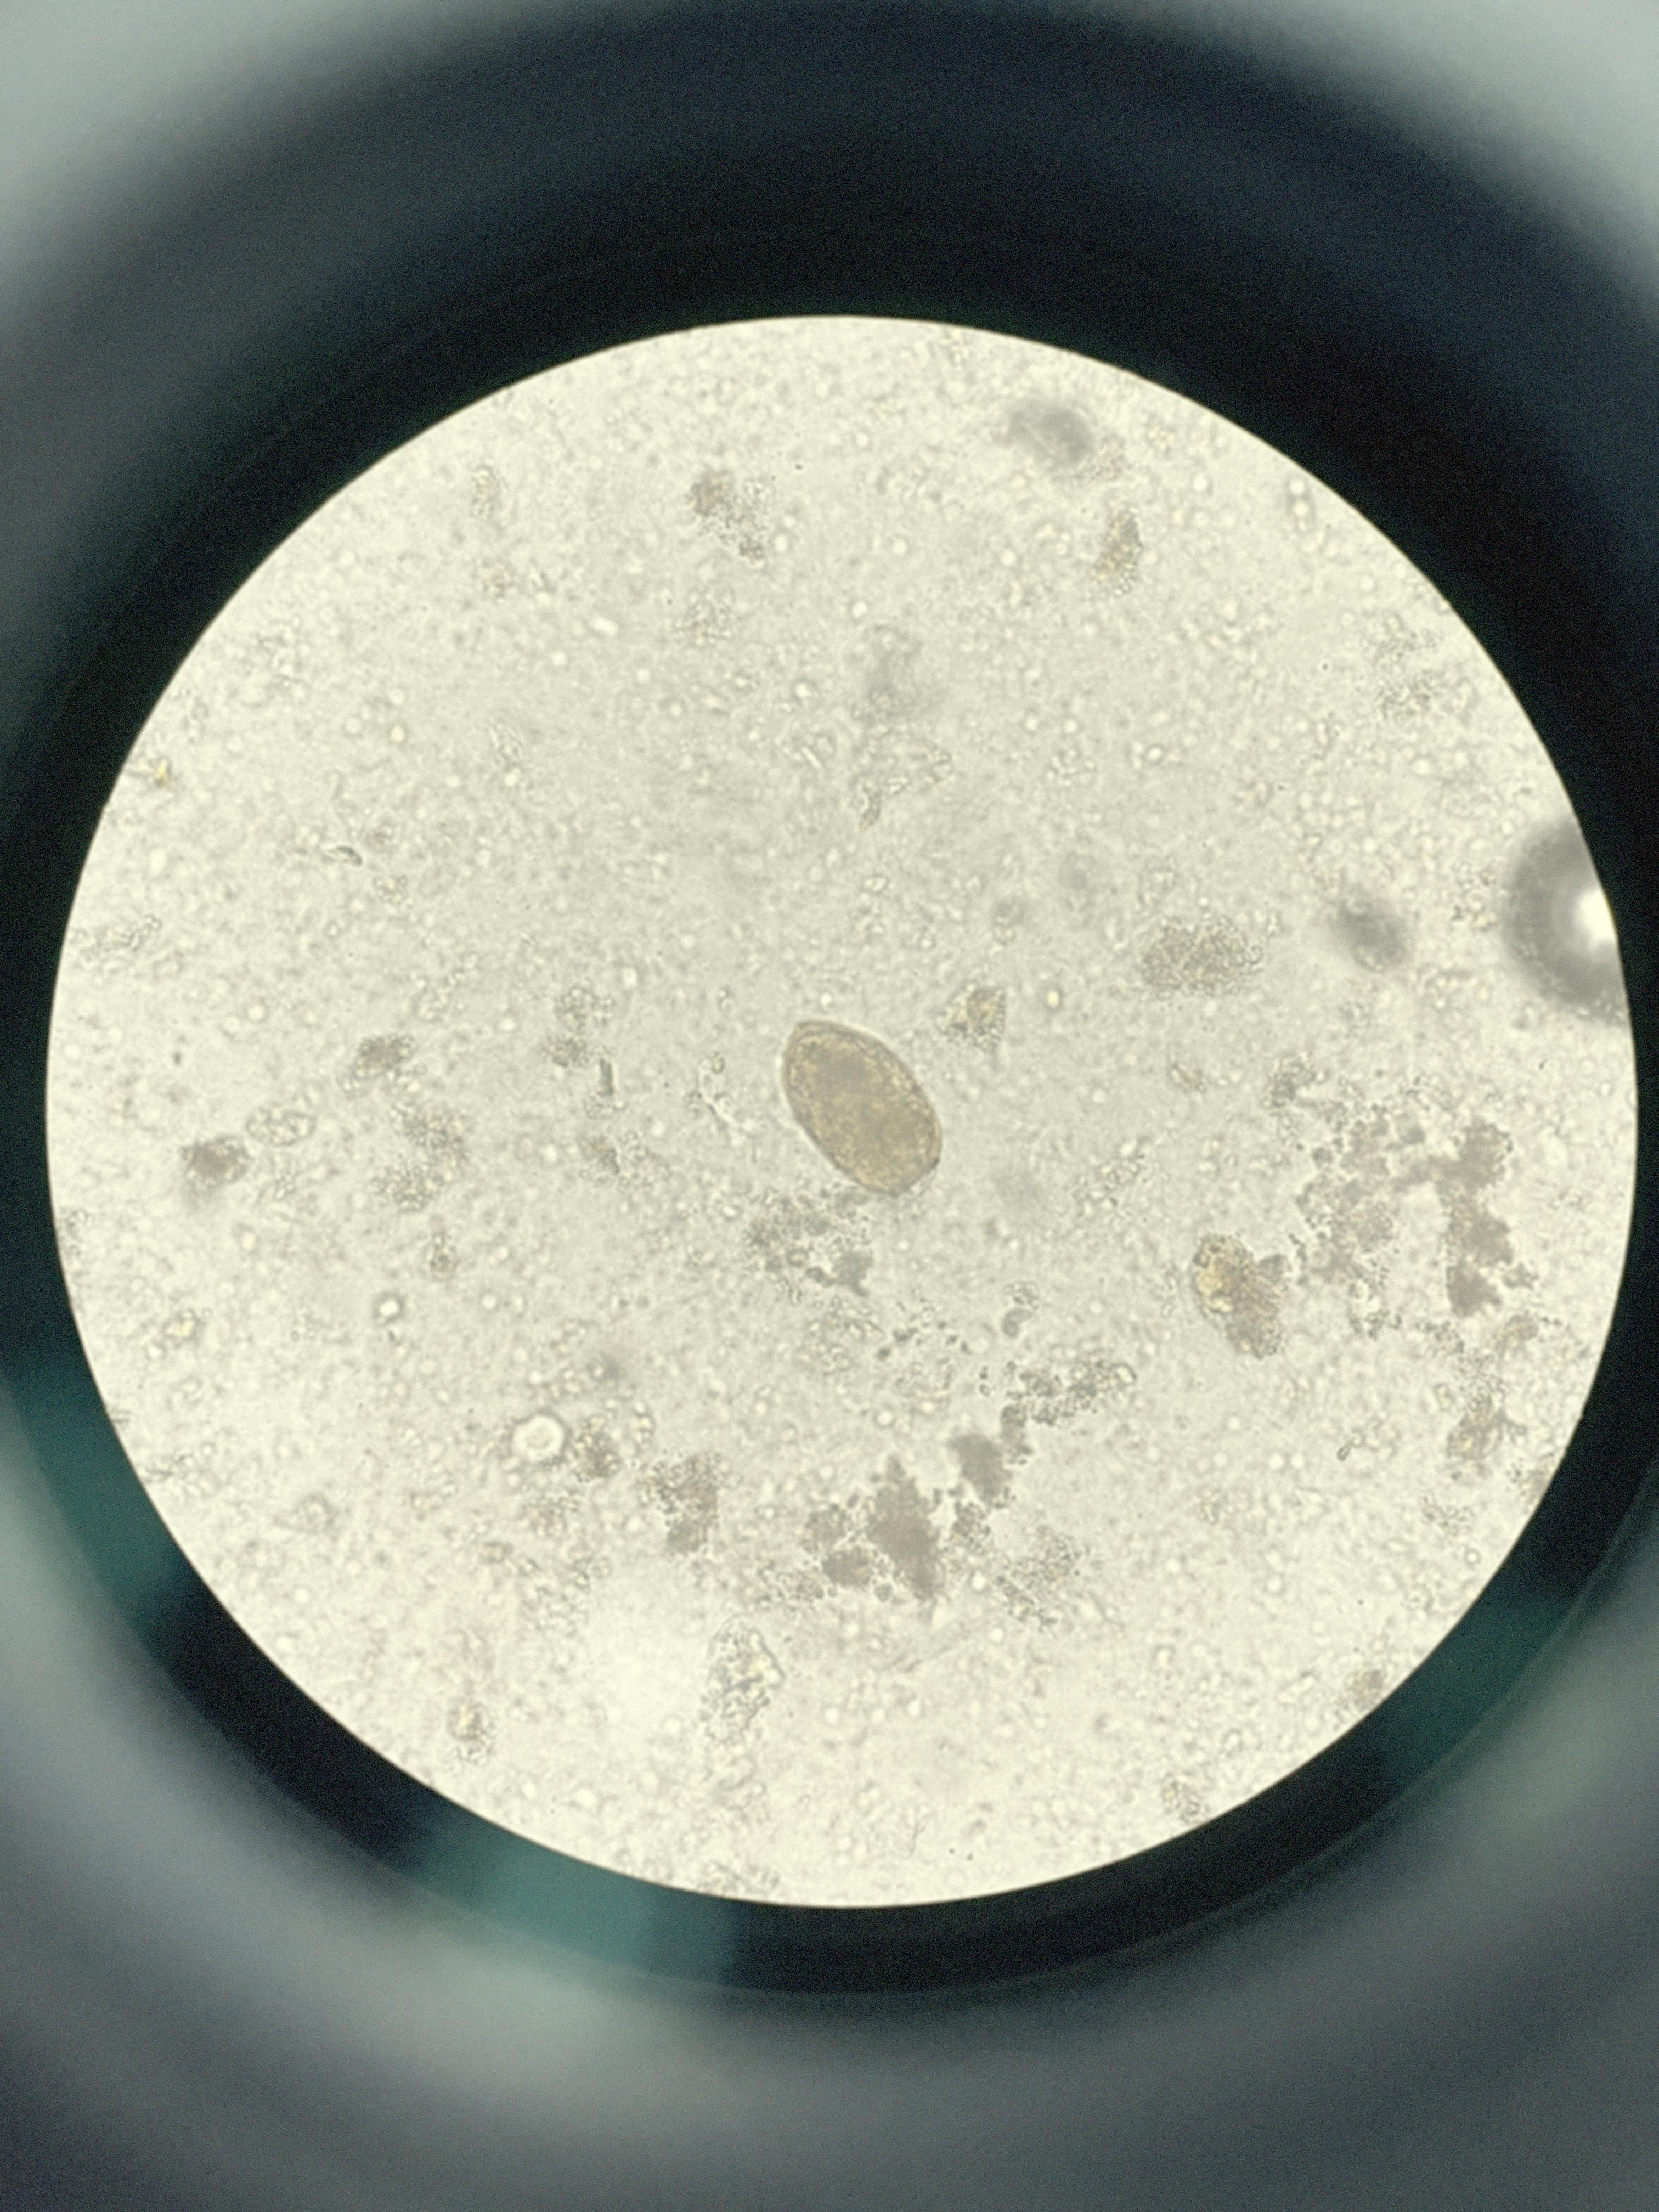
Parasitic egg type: Paragonimus spp